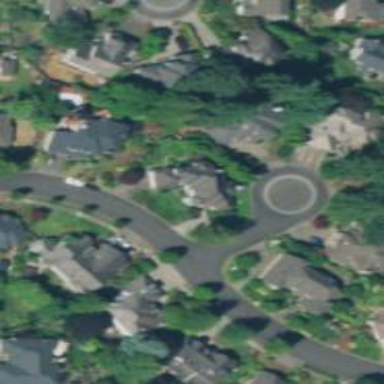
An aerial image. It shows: Residential road with sidewalk on the left.